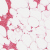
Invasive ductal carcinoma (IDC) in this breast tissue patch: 0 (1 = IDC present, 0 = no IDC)